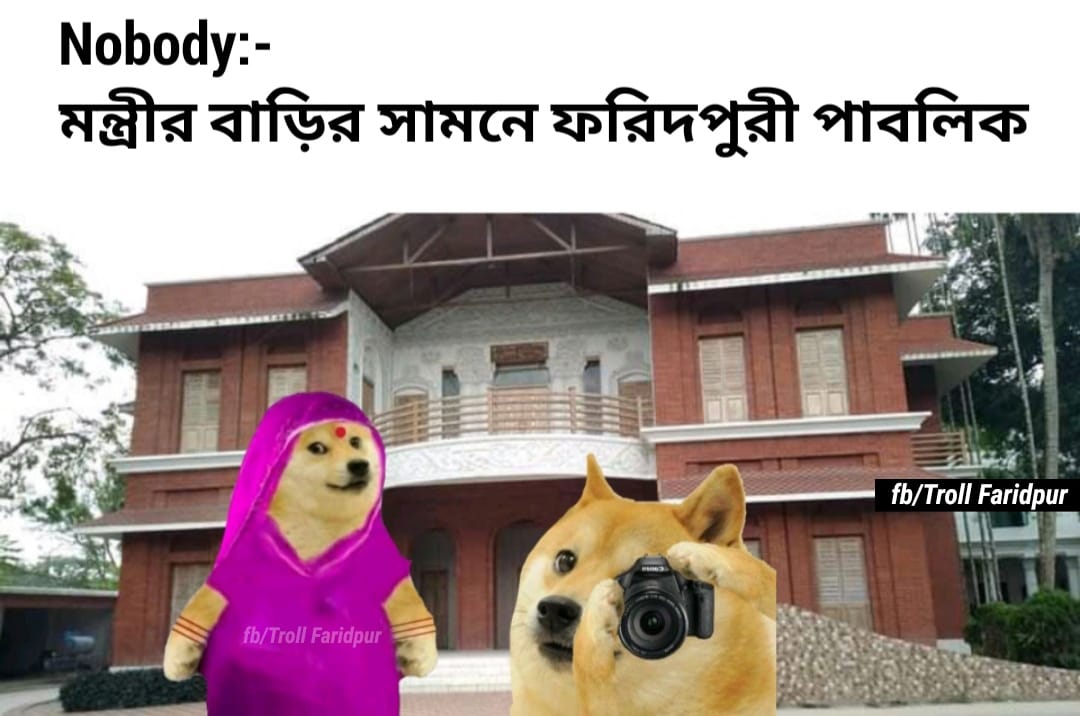
Caption: Nobody :-  মন্ত্রীর বাড়ির সামনে ফরিদপুরী পাবলিক
Label: non-hate